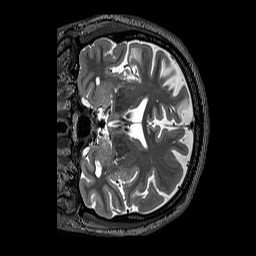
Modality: T2w
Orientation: coronal
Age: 58
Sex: male
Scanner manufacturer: siemens
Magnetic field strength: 3 T
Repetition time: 3.2 s
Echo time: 0.567 s